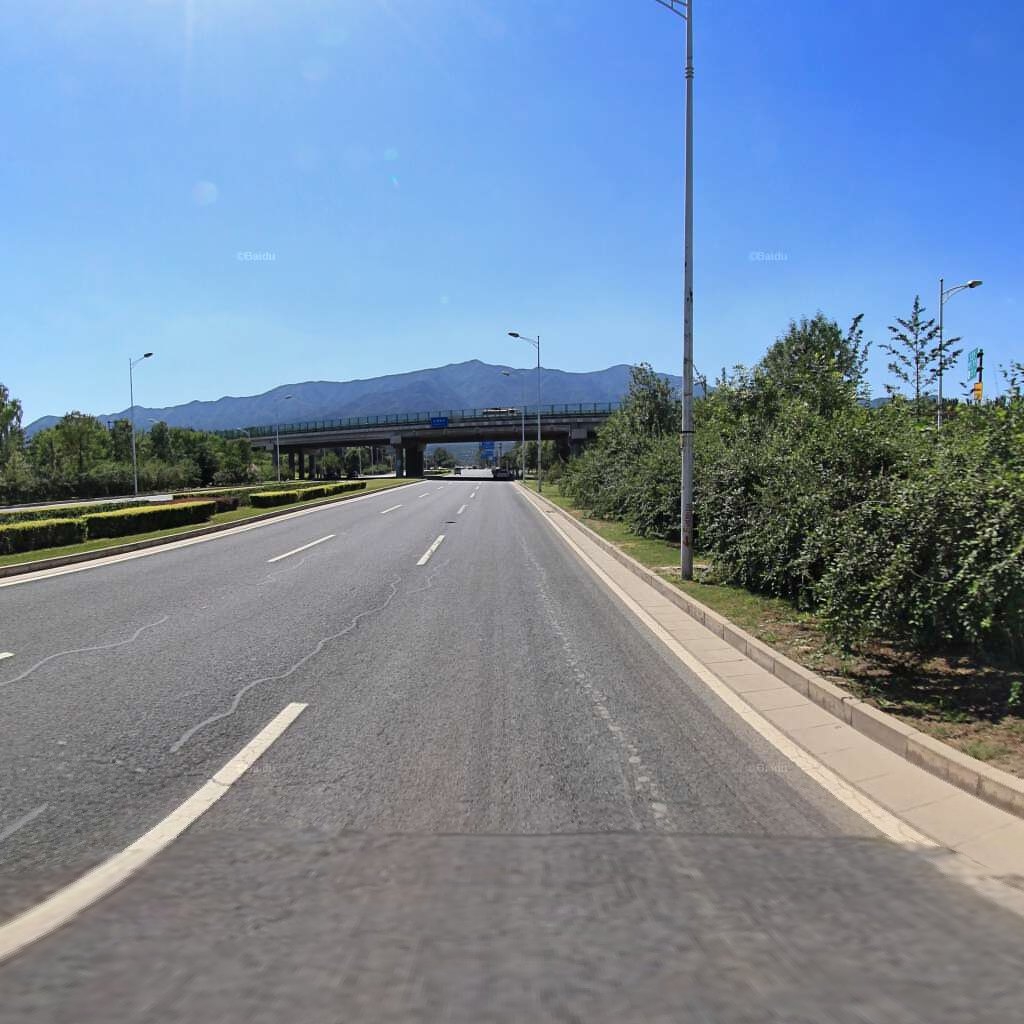
Region: Haidian
Road damage annotations: longitudinal patch, longitudinal patch, longitudinal patch, longitudinal patch, transverse crack, longitudinal patch